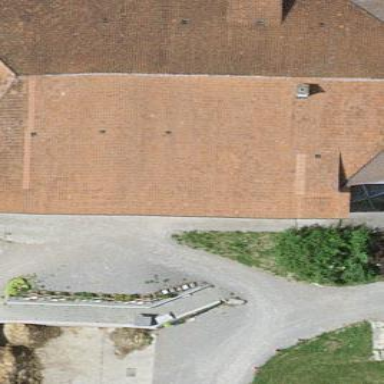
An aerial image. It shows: Building with half-hipped roof.